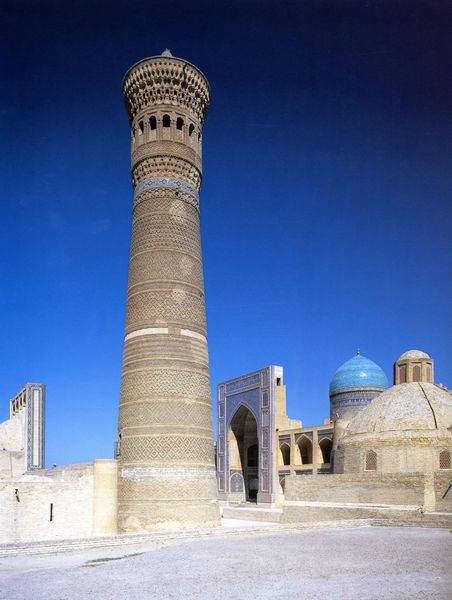
Titel: Kalan Minarett der Kalan Moschee in Buchara/Usbekistan
Standort: Buchara (AS - Usbekistan)
Schlagwörter: blau, himmel, weiß, fenster, hell, licht, dach, muster, alt, stein, steine, bild, schön, turm, relief, bogen, wüste, dächer, mauer, platz, kuppel, dunkelblau, ornamente, tor, foto, fotografie, burg, kuppeln, moschee, orient, torbogen, beten, jerusalem, islam, azur, minarett, azurblau, minaret, buchara, usbekistan, usbekustan